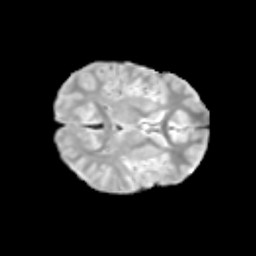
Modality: T2w
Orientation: axial
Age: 12
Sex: male
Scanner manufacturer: siemens
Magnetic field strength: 3 T
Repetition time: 3.8 s
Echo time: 0.07 s